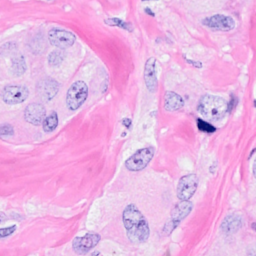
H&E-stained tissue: Breast